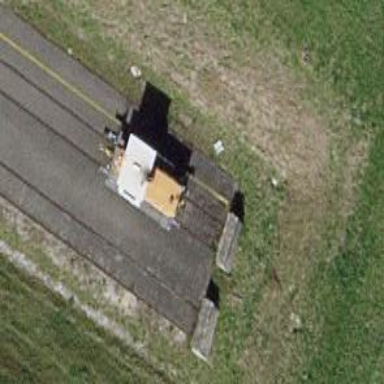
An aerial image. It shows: Railway buffer stop.